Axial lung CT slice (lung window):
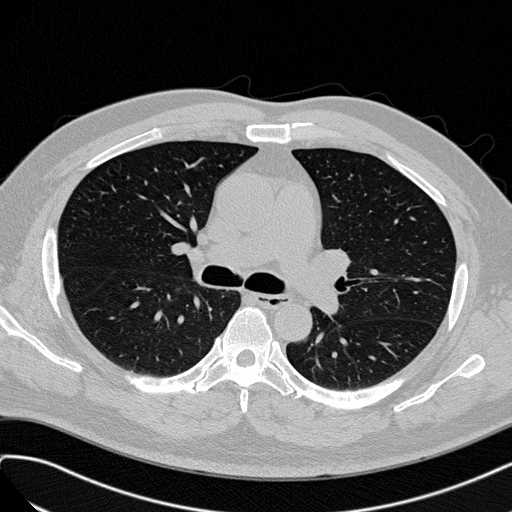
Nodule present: no